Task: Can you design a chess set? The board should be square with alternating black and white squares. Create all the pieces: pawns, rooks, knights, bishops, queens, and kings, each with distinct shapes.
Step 1029:
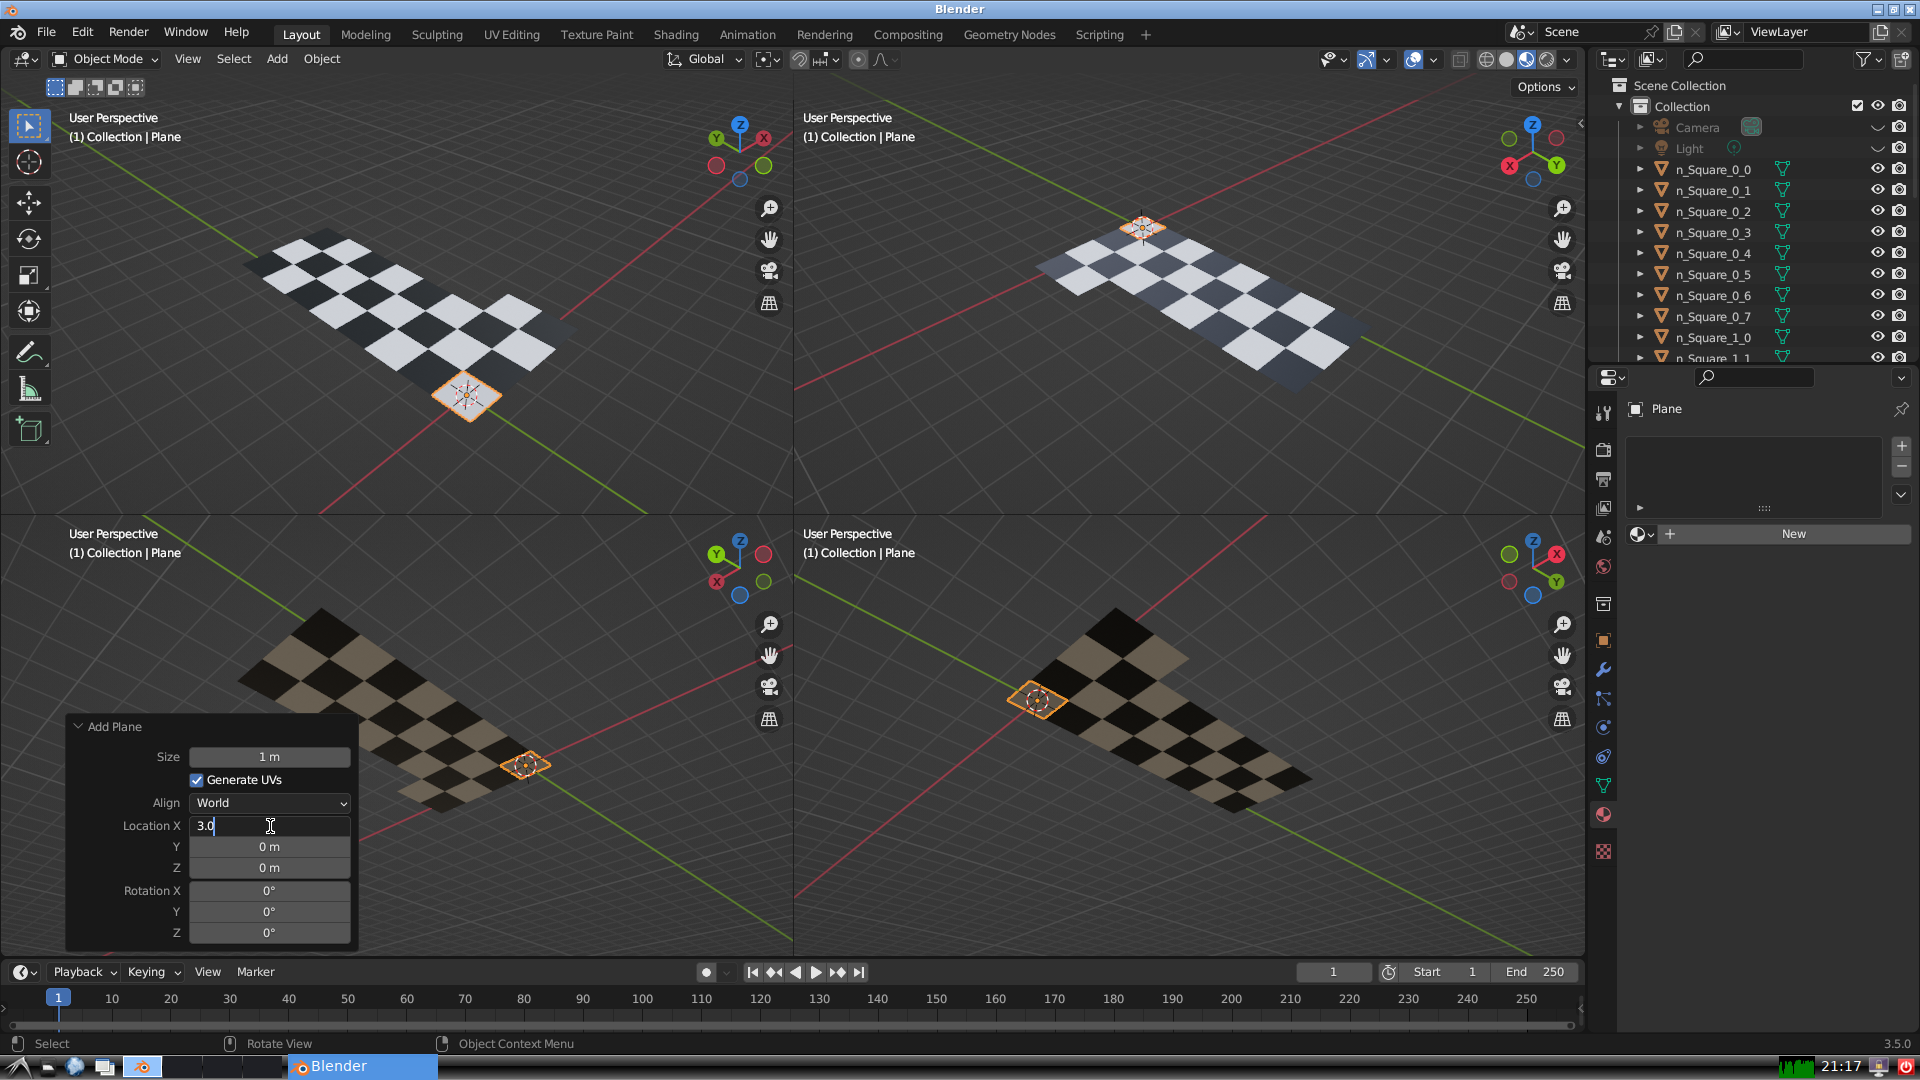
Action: {"key_press": ['Return']}